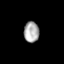
Tissue: skin
Cell type: Epithelial cells
Senescence score: 0.2218
Nuclear area (px): 309
Mean DAPI intensity: 169.861